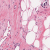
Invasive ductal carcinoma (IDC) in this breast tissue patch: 0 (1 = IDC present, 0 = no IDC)